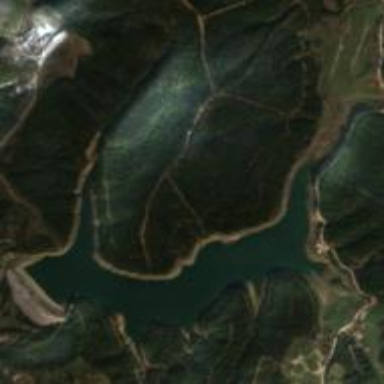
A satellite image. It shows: Reservoir of natural water.